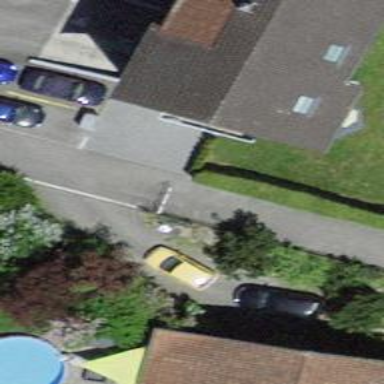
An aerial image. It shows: Bollard.